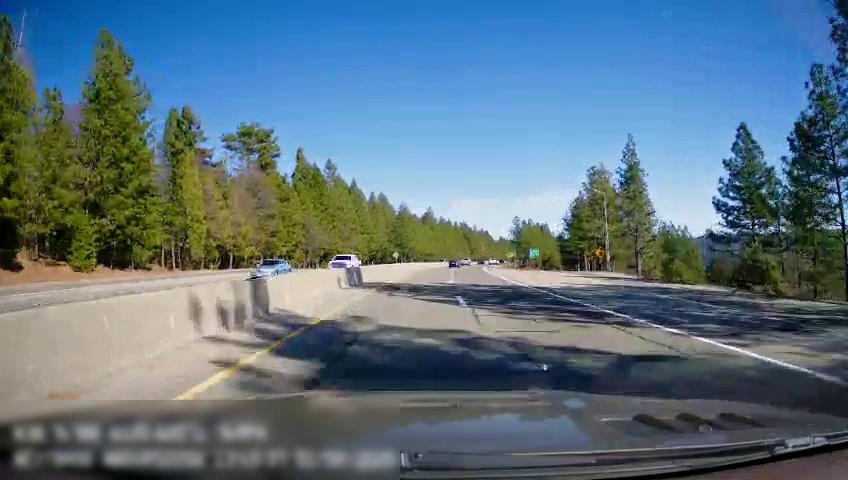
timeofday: Day
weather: Sunny
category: Drivable Space
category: Drivable Space
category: Vehicles | Car
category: Vehicles | Truck
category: Lanes | Current Lane
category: Lanes | Current Lane
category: Lanes | Alternate Lane
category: Lanes | Alternate Lane
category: Traffic | Signs
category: Traffic | Signs